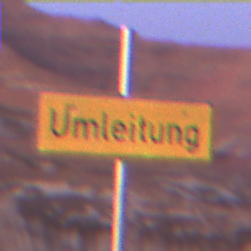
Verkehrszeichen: Umleitungsankuendigung
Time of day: Dawn
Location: Outdoor (Nature)
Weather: PartlyCloudy
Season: NotSpecified
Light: Natural